Question: I'm trying to customize the appearance of an ASP Web Forms RadChart where the series have 'FillType = Solid' while still allowing visibility of the lesser point values behind larger ones. What I really want is each series to have an outline placed on top of all the fills (basically the effect of having a 'ChartSeriesType.Line' on top of a 'ChartSeriesType.Area').
I've experimented with setting 'LineAppearance.Shadow', color transparency, and combinations of those but it's still too difficult to discern background series values.
Is there not a simple way to turn on an outline for each series when using a solid fill? OR to set the transparency of the background fill only, not the edges?

Note the transparency in the above image. I'm afraid allowing more transparency improves the visibility of background values but results in a horrible collection of pastel colors.
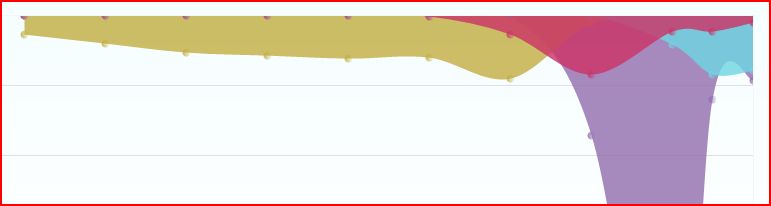
Answer: I suggest you to go through 'telerik' documentation page <URL>.
Code snippet:
'''
// Define chart and titleRadChart radChart = new RadChart();
radChart.ChartTitle.TextBlock.Text = "My RadChart";
radChart.ChartTitle.TextBlock.Appearance.TextProperties.Color = System.Drawing.Color.Blue;
// Define chart series
ChartSeries chartSeries = new ChartSeries();
chartSeries.Appearance.LabelAppearance.Visible = false;
chartSeries.Name = "GDP";
chartSeries.Type = ChartSeriesType.Line;
chartSeries.Appearance.LineSeriesAppearance.Color = System.Drawing.Color.BlueViolet;
// Define the items in the series
chartSeries.AddItem(1);
chartSeries.AddItem(1.5);
chartSeries.AddItem(2.0);
chartSeries.AddItem(2.5);
chartSeries.AddItem(3.5);
// visually enhance the datapoints
chartSeries.Appearance.PointMark.Dimensions.AutoSize = false;
chartSeries.Appearance.PointMark.Dimensions.Width = 5;
chartSeries.Appearance.PointMark.Dimensions.Height = 5;
chartSeries.Appearance.PointMark.FillStyle.MainColor = System.Drawing.Color.Black;
chartSeries.Appearance.PointMark.Visible = true;
// Define chart series
ChartSeries chartSeries2 = new ChartSeries();
chartSeries2.Appearance.LabelAppearance.Visible = false;
chartSeries2.Name = "GNP";
chartSeries2.Type = ChartSeriesType.Line;
chartSeries2.Appearance.LineSeriesAppearance.Color = System.Drawing.Color.Green;
// Define the items in the series
chartSeries2.AddItem(2);
chartSeries2.AddItem(3);
chartSeries2.AddItem(3.5);
chartSeries2.AddItem(4);
chartSeries2.AddItem(4.5);
// visually enhance the data points
chartSeries2.Appearance.PointMark.Dimensions.AutoSize = false;
chartSeries2.Appearance.PointMark.Dimensions.Width = 5;
chartSeries2.Appearance.PointMark.Dimensions.Height = 5;
chartSeries2.Appearance.PointMark.FillStyle.MainColor = System.Drawing.Color.Black;
chartSeries2.Appearance.PointMark.Visible = true;
// set the plot area gradient background fill
radChart.PlotArea.Appearance.FillStyle.FillType = Telerik.Charting.Styles.FillType.Gradient;
radChart.PlotArea.Appearance.FillStyle.MainColor = System.Drawing.Color.FromArgb(65, 201, 254);
radChart.PlotArea.Appearance.FillStyle.SecondColor = System.Drawing.Color.FromArgb(0, 107, 186);
// Set text and line for X axis
radChart.PlotArea.XAxis.AxisLabel.TextBlock.Text = "Years";
radChart.PlotArea.XAxis.AxisLabel.TextBlock.Appearance.TextProperties.Color = System.Drawing.Color.Red;
radChart.PlotArea.XAxis.Appearance.Width = 3;
radChart.PlotArea.XAxis.Appearance.Color = System.Drawing.Color.Red;
// Set text and line for Y axis
radChart.PlotArea.YAxis.AxisLabel.TextBlock.Text = "%";
radChart.PlotArea.YAxis.AxisLabel.TextBlock.Appearance.TextProperties.Color = System.Drawing.Color.Red;
radChart.PlotArea.YAxis.Appearance.Width = 3;
radChart.PlotArea.YAxis.Appearance.Color = System.Drawing.Color.Red;
// Add the series to the chart, chart to page.radChart.Series.Add(chartSeries);radChart.Series.Add(chartSeries2);this.Page.Controls.Add(radChart)
'''
Hope this help..